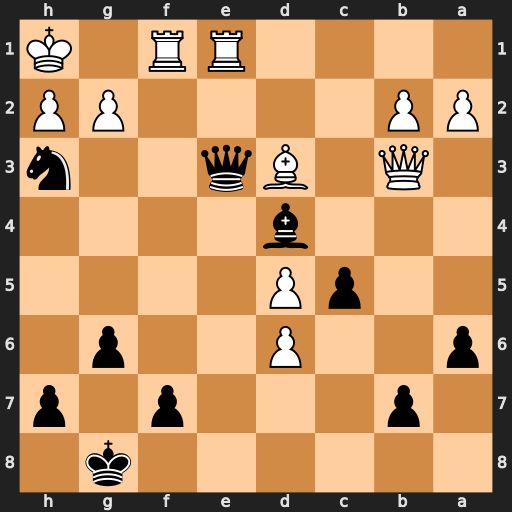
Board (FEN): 6k1/1p3p1p/p2P2p1/2pP4/3b4/1Q1Bq2n/PP4PP/4RR1K
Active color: b
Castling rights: -
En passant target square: -
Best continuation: Qg1+ Rxg1 Nf2#